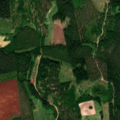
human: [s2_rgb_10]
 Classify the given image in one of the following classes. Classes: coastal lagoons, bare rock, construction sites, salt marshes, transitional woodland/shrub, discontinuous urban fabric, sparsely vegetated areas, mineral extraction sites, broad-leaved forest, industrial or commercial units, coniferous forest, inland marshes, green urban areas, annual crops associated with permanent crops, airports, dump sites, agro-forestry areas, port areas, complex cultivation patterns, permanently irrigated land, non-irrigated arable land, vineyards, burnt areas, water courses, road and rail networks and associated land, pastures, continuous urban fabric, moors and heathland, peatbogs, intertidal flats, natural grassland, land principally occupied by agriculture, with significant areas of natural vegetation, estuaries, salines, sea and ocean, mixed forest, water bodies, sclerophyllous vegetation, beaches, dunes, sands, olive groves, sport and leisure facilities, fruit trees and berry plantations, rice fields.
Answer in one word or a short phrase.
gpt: land principally occupied by agriculture, with significant areas of natural vegetation, coniferous forest, peatbogs